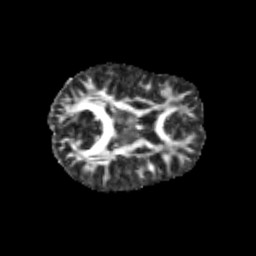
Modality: FA
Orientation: axial
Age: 10
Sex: female
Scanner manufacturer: siemens
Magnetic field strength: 3 T
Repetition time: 3.8 s
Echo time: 0.07 s